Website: crate-barrel
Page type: account-selection
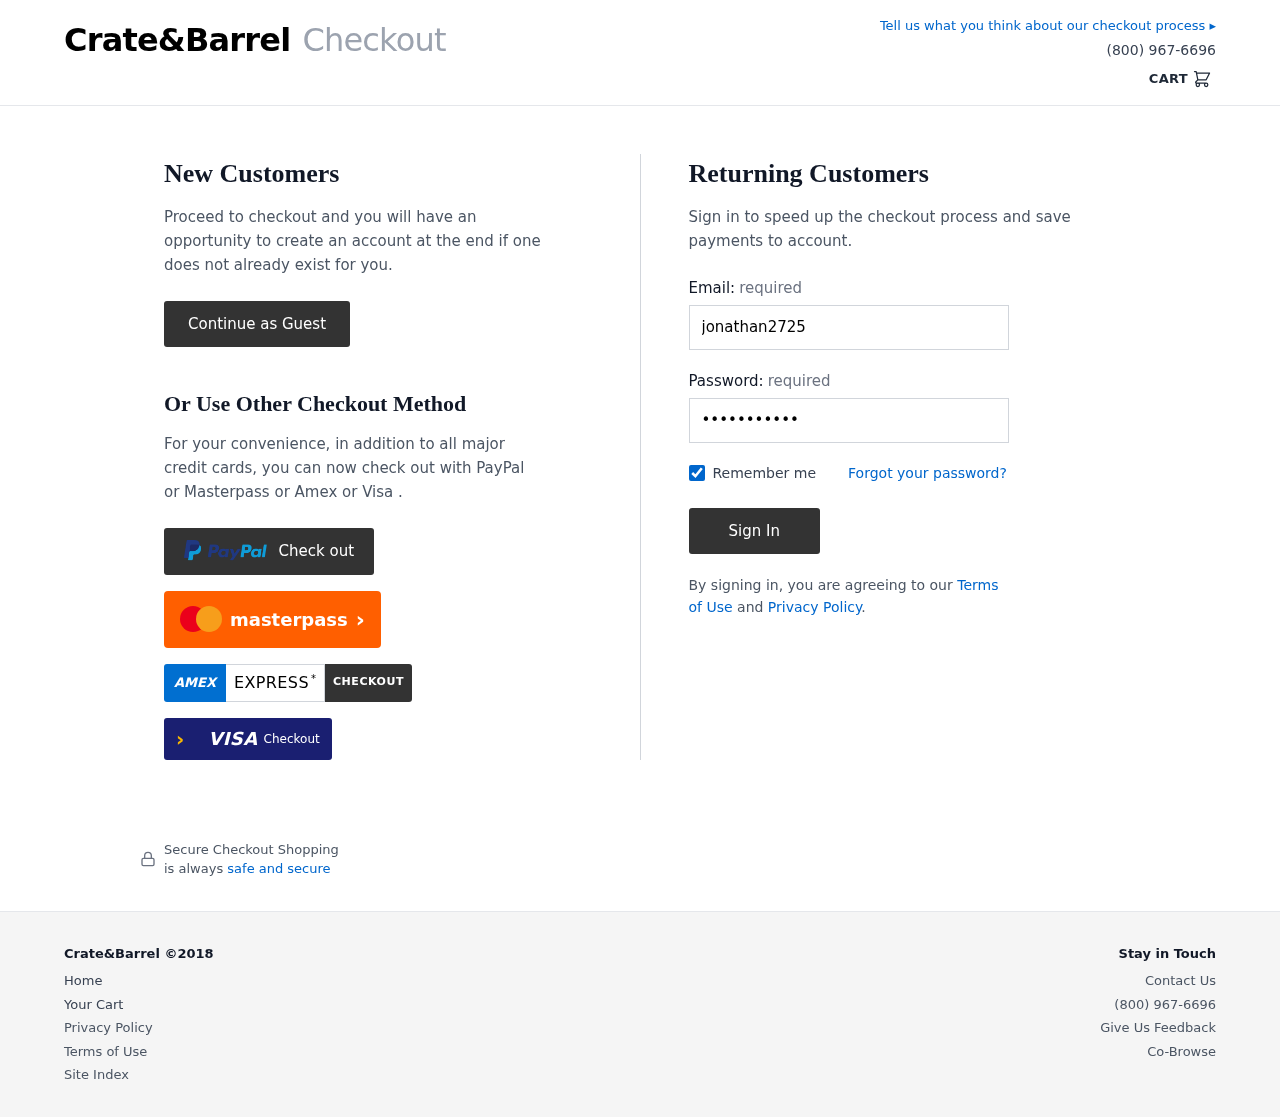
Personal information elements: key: PII_LOGIN_USERNAME
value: jonathan2725